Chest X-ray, AP view. Patient: 21 years old, sex M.
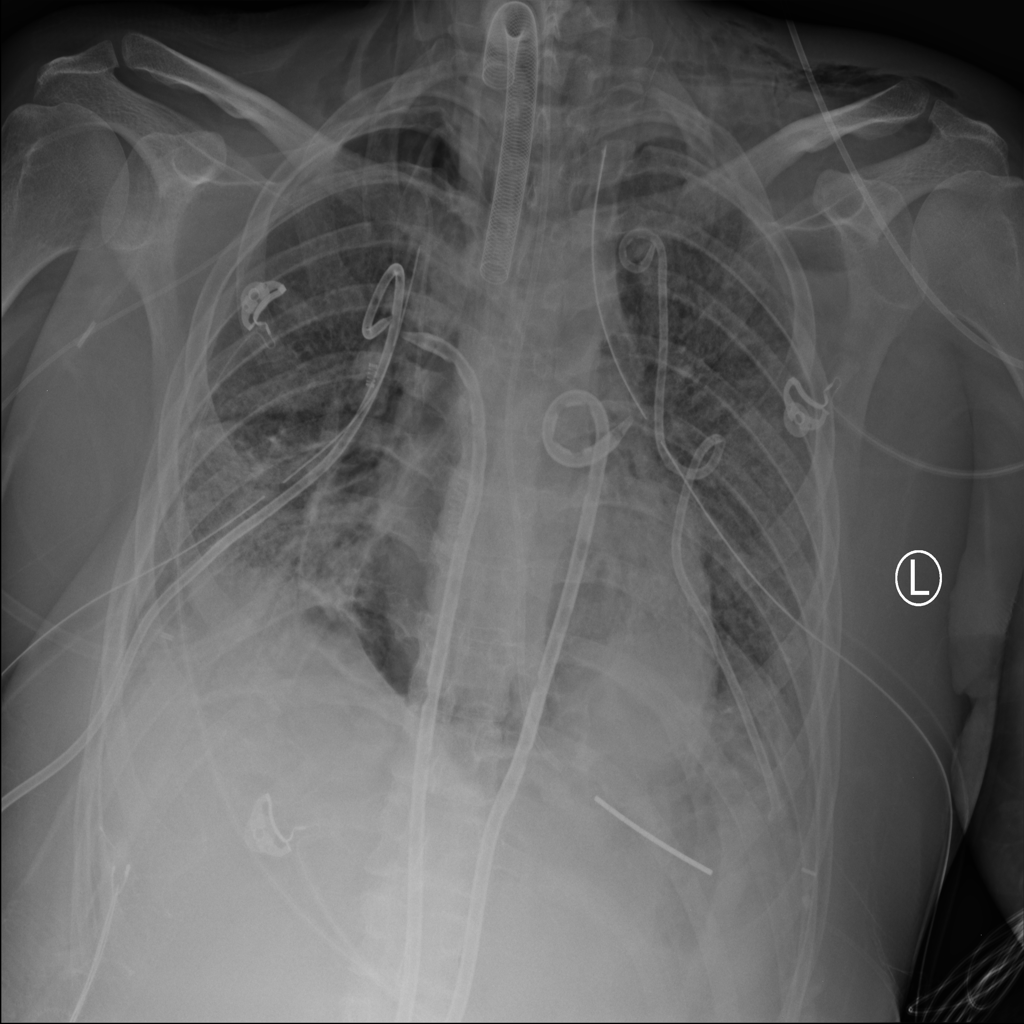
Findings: Consolidation